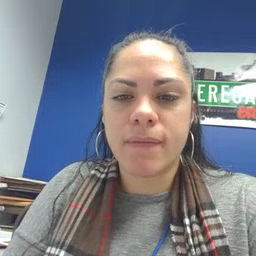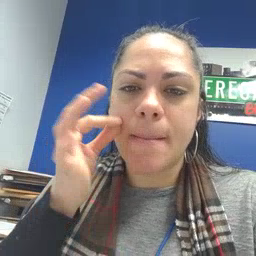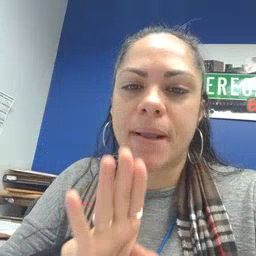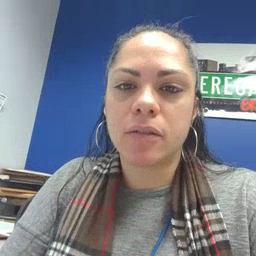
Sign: bee